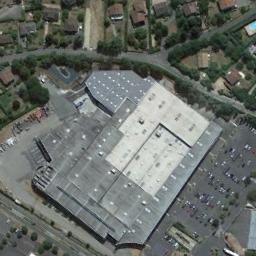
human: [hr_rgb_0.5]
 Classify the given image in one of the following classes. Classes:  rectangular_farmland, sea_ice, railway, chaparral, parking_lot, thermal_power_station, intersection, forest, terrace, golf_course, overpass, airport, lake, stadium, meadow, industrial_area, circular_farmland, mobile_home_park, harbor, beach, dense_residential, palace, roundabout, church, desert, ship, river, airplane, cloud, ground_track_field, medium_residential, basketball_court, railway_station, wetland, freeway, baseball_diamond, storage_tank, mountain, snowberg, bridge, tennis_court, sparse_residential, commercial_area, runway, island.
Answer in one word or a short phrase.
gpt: industrial_area